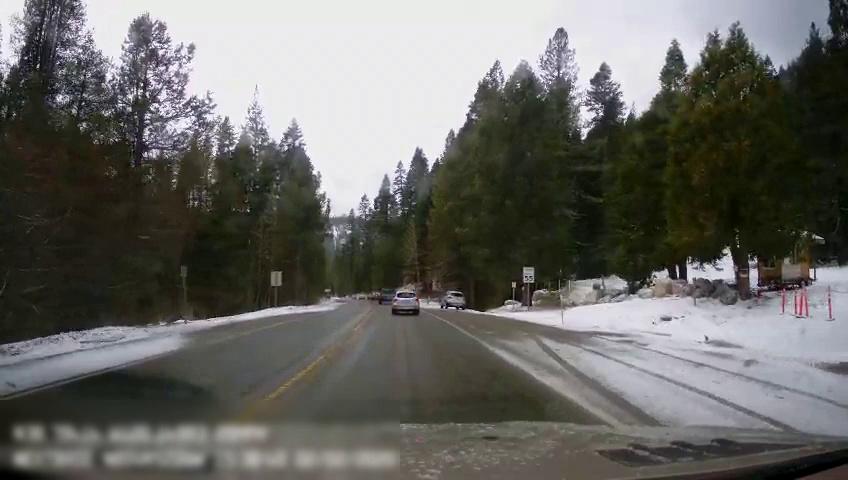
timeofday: Day
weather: Snowy
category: Drivable Space
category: Vehicles | Truck
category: Vehicles | SUV
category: Vehicles | SUV
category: Lanes | Current Lane
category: Lanes | Opposite Lane
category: Lanes | Current Lane
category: Lanes | Opposite Lane
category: Traffic | Signs